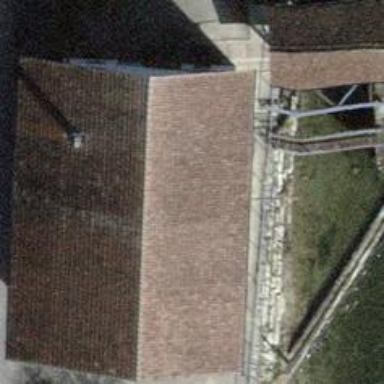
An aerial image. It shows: Building that is watermill.